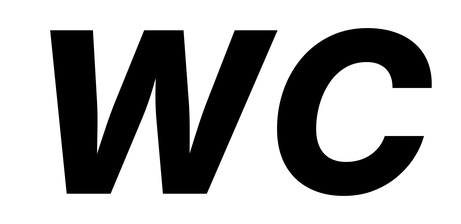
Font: Inter-Italic_ExtraBold_Italic